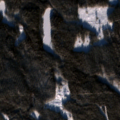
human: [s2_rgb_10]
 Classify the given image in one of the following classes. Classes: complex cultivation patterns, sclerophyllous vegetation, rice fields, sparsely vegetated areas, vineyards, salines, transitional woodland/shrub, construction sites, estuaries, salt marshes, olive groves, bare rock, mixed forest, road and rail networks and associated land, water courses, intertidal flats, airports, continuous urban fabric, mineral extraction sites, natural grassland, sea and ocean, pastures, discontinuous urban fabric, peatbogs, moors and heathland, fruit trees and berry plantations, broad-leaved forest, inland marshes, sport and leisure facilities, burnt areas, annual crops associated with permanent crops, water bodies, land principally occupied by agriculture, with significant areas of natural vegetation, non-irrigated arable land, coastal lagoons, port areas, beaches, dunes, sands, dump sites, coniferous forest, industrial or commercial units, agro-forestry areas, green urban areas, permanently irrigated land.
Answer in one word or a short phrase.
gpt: coniferous forest